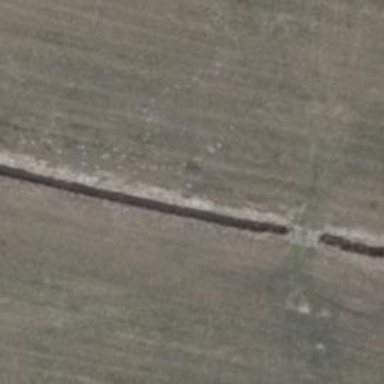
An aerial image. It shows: Culvert tunnel.